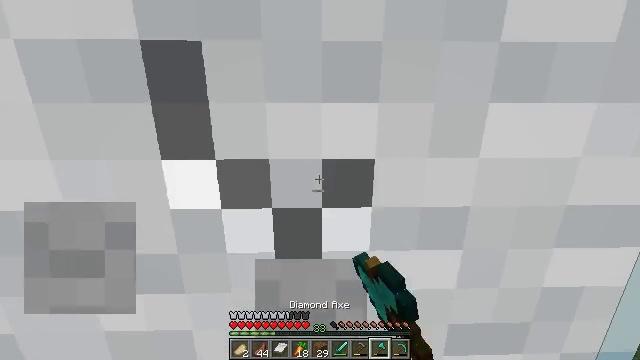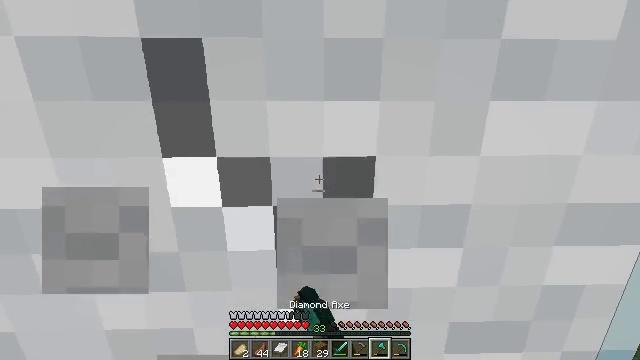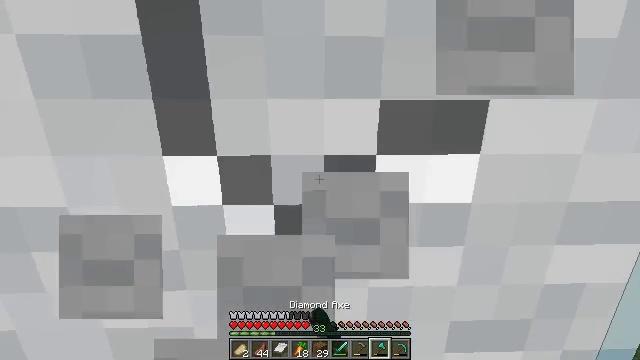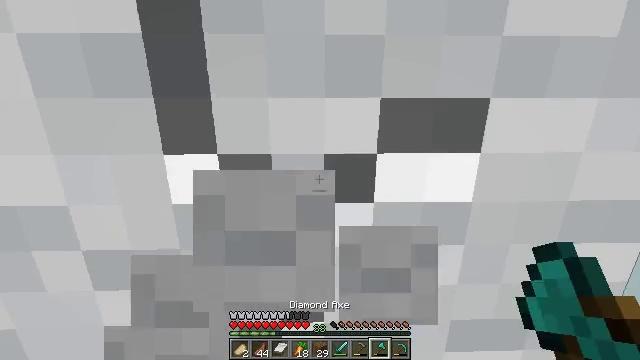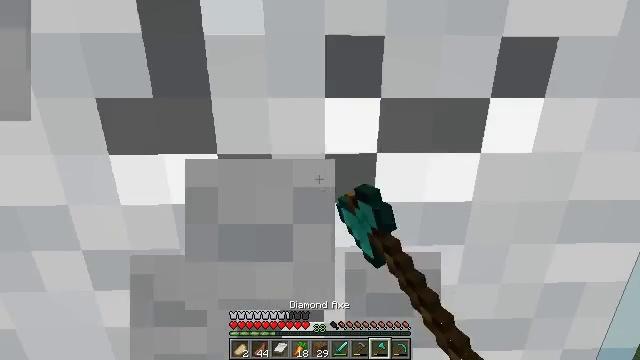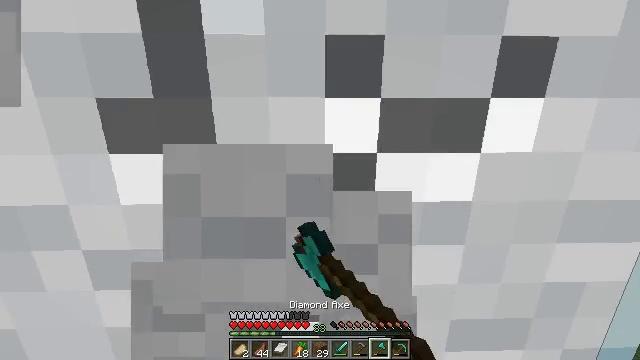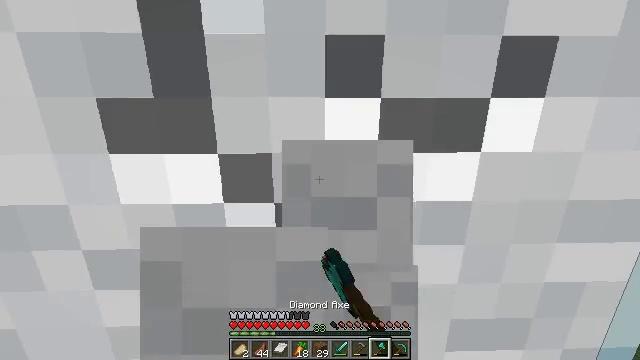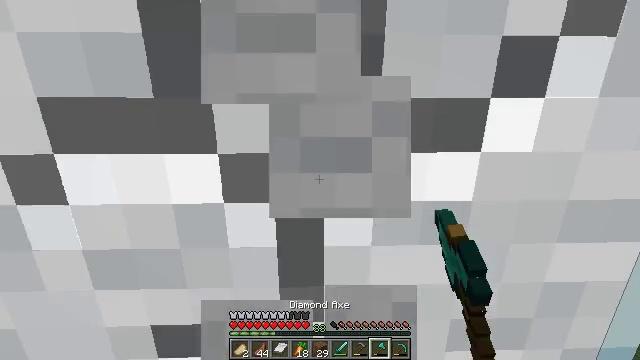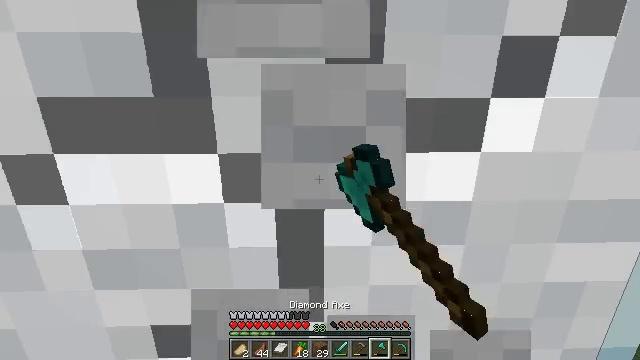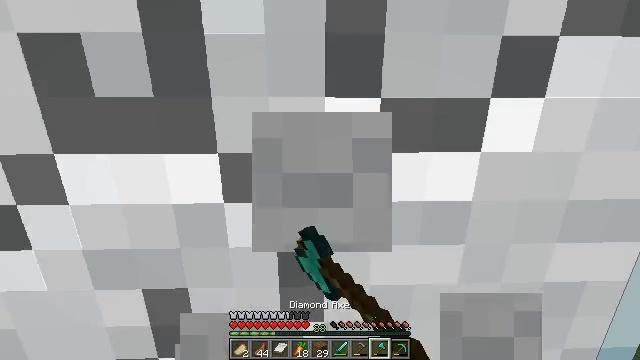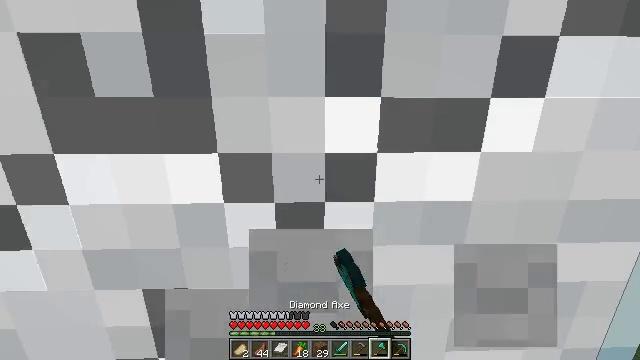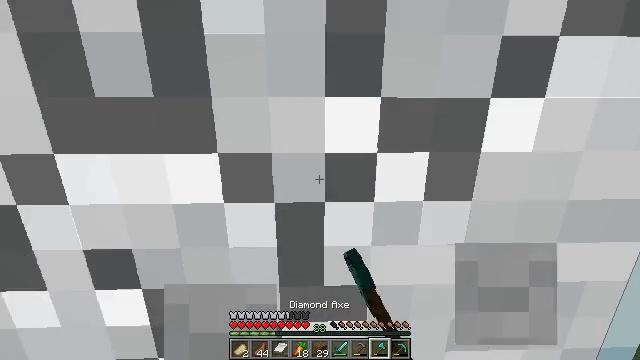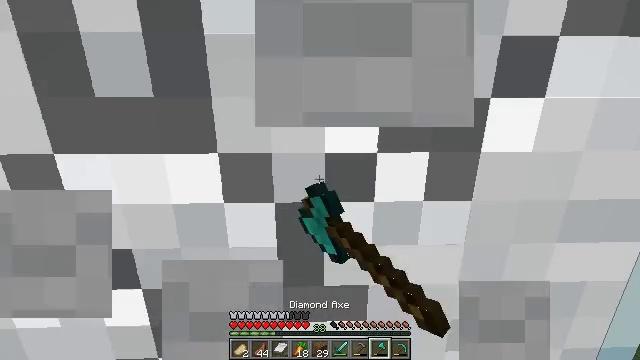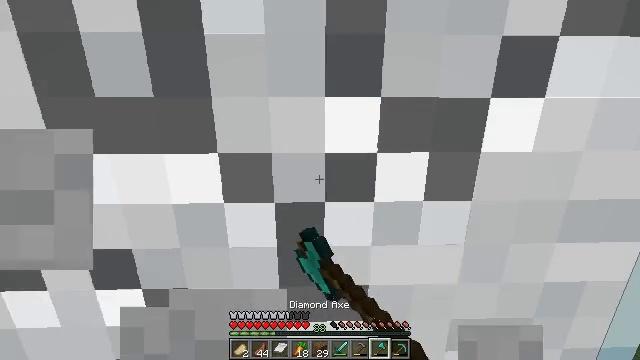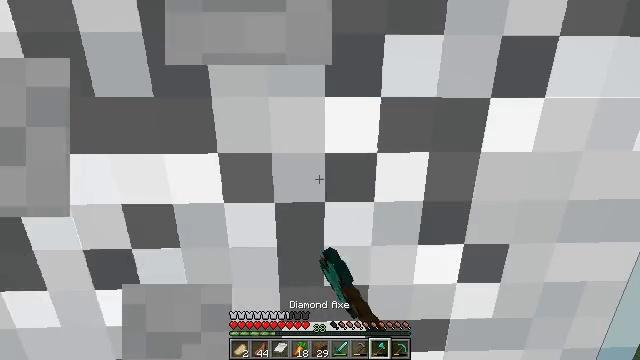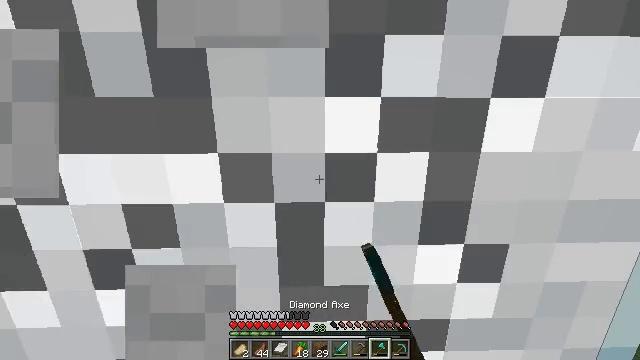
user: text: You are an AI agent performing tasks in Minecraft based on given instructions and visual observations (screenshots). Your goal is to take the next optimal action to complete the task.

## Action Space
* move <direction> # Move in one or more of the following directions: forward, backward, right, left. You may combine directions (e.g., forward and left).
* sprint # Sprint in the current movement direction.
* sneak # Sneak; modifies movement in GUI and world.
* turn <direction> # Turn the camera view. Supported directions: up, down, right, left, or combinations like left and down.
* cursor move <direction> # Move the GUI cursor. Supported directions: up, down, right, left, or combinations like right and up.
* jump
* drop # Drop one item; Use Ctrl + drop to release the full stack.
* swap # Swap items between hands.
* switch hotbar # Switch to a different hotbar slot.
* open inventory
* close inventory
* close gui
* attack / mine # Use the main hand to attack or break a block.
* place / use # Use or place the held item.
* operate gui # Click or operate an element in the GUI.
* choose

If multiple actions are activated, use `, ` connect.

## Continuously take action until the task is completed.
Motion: motion action
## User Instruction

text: Gather white wool from a build.
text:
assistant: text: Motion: attack / mine
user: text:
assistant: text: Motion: attack / mine
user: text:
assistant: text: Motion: attack / mine
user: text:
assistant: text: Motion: attack / mine
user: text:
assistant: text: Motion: attack / mine
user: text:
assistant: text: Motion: attack / mine
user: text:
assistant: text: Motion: attack / mine
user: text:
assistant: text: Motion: attack / mine
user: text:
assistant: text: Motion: attack / mine
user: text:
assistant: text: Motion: attack / mine
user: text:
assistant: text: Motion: attack / mine
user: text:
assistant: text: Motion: attack / mine
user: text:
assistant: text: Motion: attack / mine
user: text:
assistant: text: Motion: attack / mine
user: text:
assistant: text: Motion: attack / mine
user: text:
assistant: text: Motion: attack / mine
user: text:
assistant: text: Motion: attack / mine
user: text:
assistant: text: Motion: attack / mine
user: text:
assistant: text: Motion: attack / mine
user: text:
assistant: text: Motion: attack / mine
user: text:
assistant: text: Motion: attack / mine
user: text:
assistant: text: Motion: attack / mine
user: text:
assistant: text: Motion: attack / mine